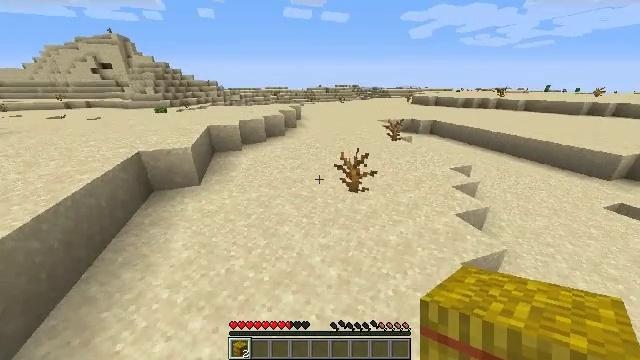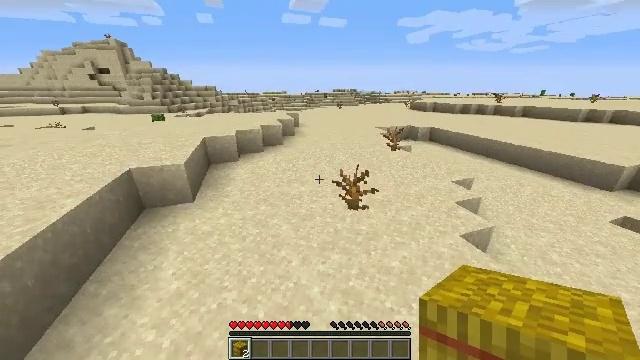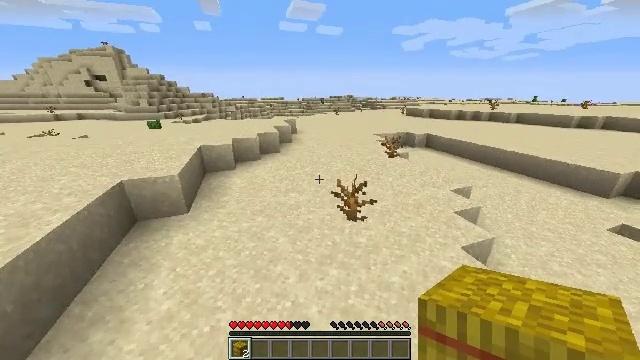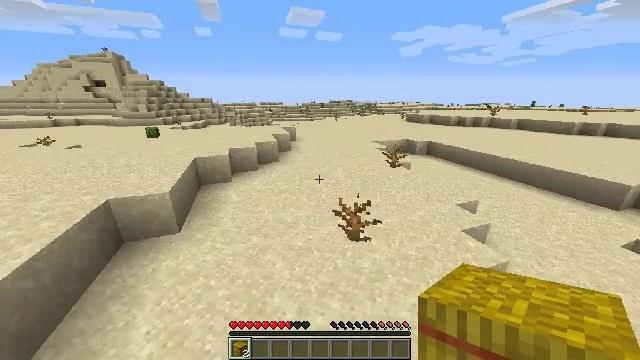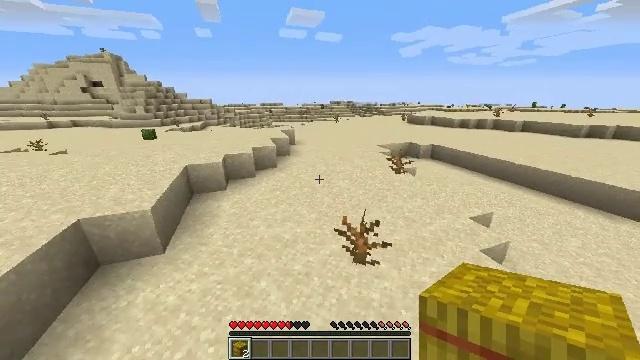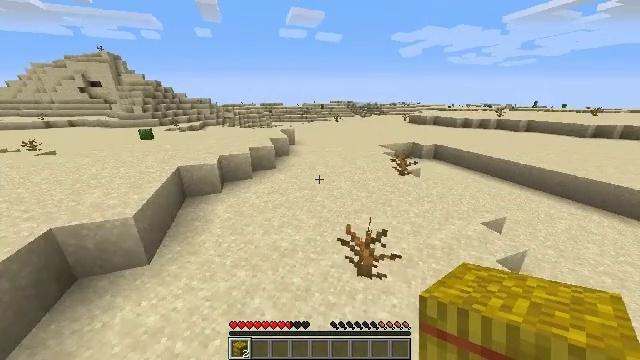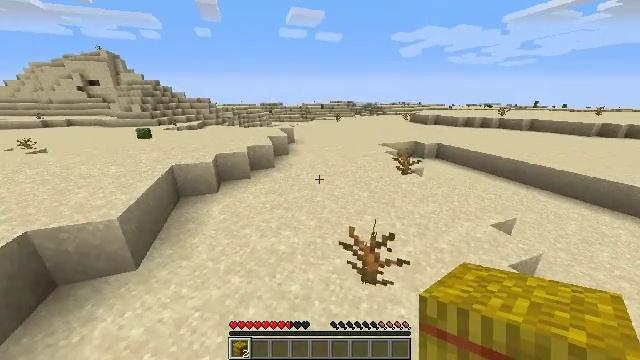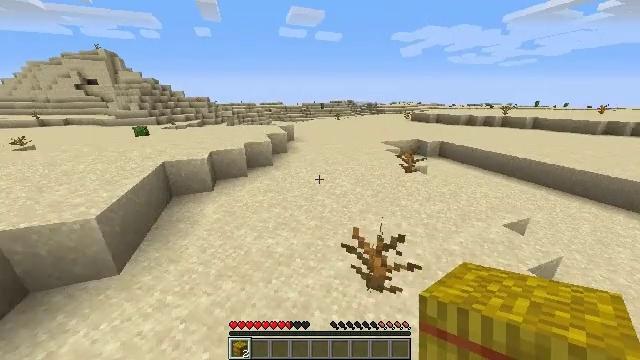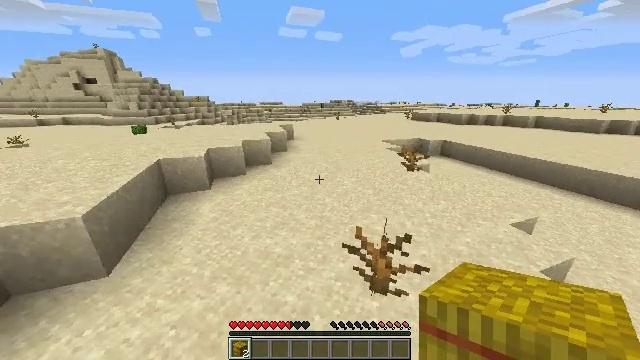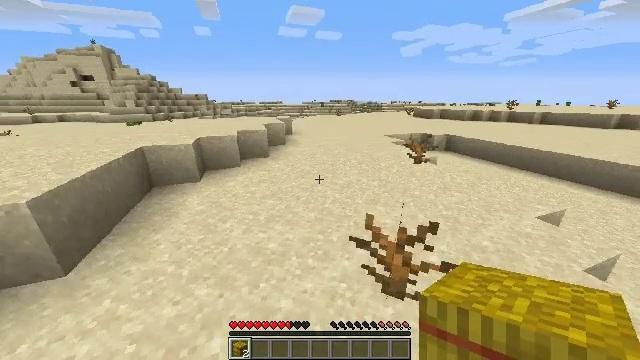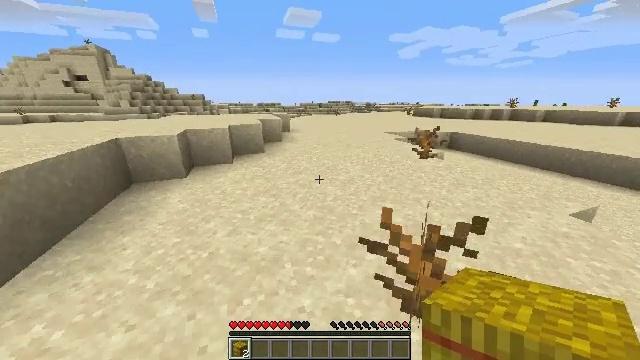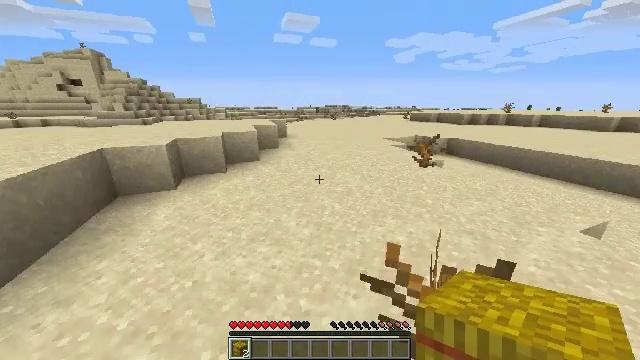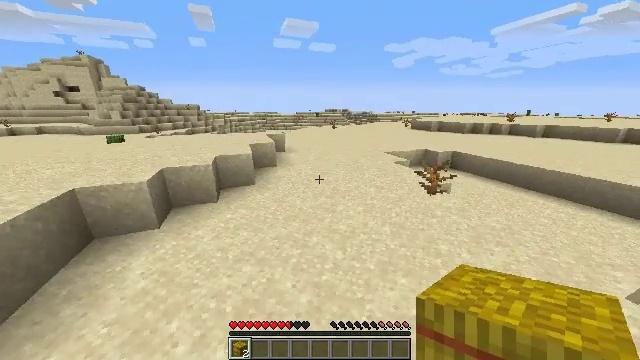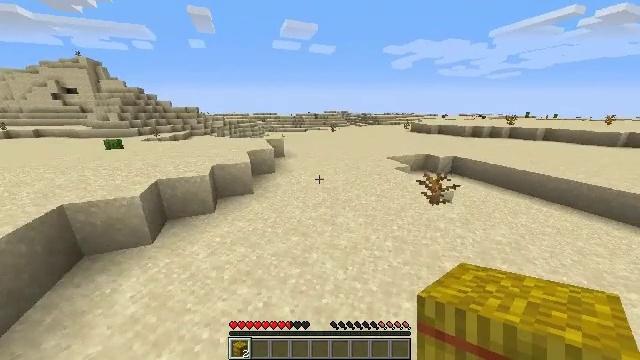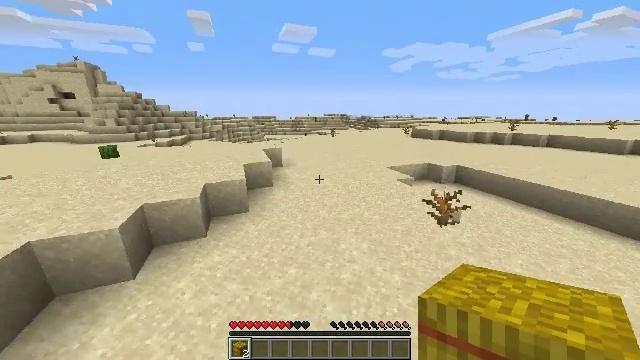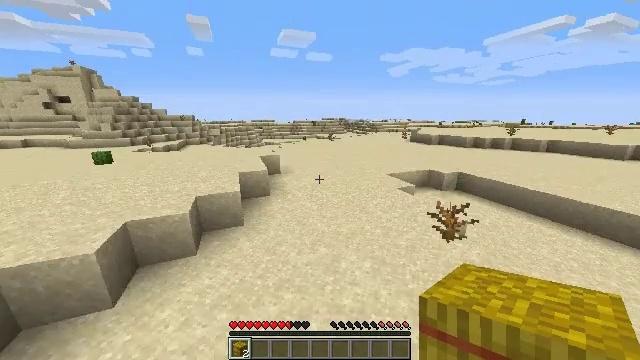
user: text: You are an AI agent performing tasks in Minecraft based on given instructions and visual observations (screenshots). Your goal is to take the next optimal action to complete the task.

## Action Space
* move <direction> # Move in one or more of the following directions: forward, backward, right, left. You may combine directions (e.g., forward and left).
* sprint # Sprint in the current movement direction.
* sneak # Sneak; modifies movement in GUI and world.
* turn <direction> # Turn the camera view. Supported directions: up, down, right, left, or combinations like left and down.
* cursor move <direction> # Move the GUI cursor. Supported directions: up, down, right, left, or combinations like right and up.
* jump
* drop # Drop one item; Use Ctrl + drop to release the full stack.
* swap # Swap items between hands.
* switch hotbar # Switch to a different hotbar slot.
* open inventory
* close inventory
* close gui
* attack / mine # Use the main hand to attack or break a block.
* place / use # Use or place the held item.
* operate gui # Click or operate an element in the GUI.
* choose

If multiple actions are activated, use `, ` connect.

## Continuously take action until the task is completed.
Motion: motion action
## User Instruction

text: Remove a hay block from the inventory.
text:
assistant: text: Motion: move forward, sprint, jump
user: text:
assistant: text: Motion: move forward, sprint, turn up, jump
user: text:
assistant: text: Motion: move forward, sprint, turn up, jump
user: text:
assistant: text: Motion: move forward, sprint, jump
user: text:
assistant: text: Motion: move forward, sprint, jump
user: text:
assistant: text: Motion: move forward, sprint, jump
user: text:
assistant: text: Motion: move forward, sprint, jump
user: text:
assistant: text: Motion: move forward, sprint, jump
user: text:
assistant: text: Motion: move forward, sprint, jump
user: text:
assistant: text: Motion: move forward, sprint, jump
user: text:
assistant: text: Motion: move forward, sprint, jump
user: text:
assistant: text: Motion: move forward, sprint, jump
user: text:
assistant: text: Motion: move forward, sprint, jump
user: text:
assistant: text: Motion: move forward, sprint, jump
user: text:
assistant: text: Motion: move forward, sprint, jump
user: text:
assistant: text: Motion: move forward, sprint, jump
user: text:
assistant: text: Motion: move forward, sprint, jump
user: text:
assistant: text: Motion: move forward, sprint, jump
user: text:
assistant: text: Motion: move forward, sprint, jump
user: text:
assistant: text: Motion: move forward, sprint, jump
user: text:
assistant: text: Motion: move forward, sprint, jump
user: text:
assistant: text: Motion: move forward, sprint, jump
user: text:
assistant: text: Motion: move forward, sprint, jump
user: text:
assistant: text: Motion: move forward, sprint, jump
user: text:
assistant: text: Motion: move forward, sprint, jump
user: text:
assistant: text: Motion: move forward, sprint, jump
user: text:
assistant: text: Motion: move forward, sprint, jump
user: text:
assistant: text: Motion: move forward, sprint, jump
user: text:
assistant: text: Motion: move forward, sprint, jump
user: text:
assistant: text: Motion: move forward, sprint, jump